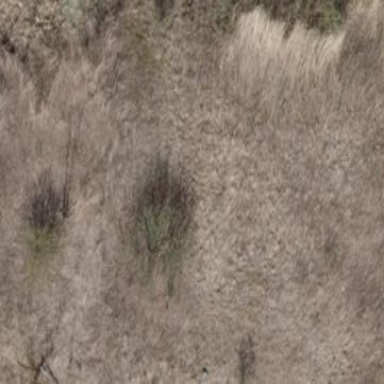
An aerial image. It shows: Open area covered with grass.